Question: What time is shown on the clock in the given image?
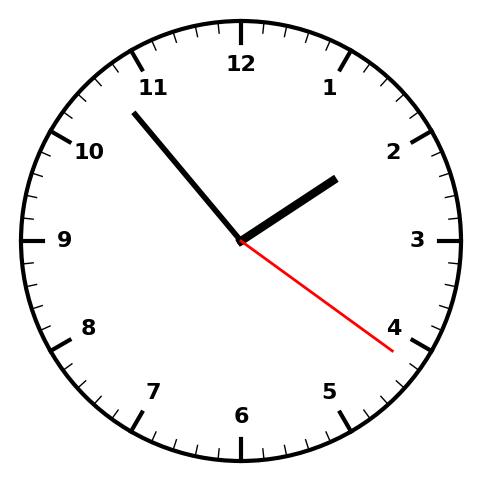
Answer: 01:53:21